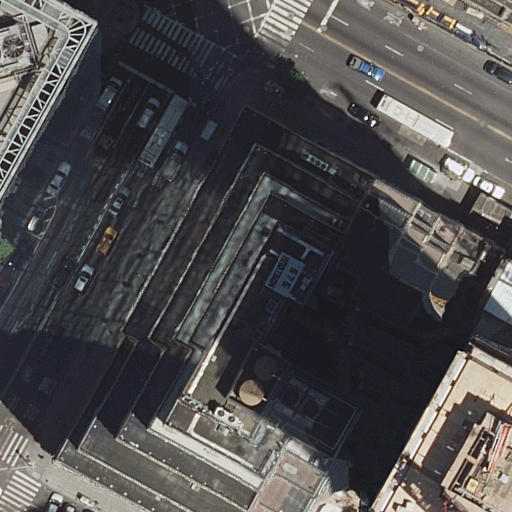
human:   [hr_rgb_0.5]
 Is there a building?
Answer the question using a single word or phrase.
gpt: yes

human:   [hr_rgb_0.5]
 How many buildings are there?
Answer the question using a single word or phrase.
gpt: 5

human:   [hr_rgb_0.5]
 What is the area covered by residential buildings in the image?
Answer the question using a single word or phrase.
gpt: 1262m2

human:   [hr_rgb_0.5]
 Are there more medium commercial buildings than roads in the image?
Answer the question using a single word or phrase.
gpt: no

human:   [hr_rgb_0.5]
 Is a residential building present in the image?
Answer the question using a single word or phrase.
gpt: yes

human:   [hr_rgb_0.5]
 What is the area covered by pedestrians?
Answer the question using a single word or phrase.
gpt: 1176m2

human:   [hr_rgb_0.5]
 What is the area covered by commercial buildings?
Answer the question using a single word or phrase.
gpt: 1959m2

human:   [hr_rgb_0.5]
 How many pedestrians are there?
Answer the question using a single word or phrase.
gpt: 1

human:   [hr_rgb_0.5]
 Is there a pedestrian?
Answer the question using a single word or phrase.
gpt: yes

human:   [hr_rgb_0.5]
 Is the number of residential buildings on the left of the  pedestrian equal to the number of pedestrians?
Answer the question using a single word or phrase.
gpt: no

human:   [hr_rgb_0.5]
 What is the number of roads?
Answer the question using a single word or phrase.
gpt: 4

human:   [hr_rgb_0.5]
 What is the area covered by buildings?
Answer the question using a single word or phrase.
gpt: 3221m2

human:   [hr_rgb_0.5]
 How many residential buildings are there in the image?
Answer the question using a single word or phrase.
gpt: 3

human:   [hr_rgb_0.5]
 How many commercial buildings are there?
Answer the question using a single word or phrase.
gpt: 2

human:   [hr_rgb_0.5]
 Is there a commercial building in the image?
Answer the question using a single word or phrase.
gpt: yes

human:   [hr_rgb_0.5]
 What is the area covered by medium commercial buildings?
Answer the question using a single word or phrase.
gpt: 0m2

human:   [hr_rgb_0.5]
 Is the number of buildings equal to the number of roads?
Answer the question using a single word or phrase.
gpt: no

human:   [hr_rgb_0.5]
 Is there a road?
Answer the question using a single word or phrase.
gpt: yes

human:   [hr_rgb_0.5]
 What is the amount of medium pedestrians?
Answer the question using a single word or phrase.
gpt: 0

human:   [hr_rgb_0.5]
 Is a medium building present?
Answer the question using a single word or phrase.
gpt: yes

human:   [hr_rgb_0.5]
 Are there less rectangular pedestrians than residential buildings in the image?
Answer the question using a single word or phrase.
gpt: yes

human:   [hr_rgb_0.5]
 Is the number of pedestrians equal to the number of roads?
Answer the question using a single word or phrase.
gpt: no

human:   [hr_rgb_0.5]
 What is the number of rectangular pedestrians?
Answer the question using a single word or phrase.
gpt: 0

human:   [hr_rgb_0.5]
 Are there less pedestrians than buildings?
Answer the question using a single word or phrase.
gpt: yes

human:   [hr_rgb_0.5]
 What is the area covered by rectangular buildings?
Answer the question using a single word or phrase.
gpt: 2144m2

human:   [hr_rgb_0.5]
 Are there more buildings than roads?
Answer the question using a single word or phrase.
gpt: yes

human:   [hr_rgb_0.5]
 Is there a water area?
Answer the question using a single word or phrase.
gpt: no

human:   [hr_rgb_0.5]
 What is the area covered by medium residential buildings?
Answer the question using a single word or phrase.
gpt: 411m2

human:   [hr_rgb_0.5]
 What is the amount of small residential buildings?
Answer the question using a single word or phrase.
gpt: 0

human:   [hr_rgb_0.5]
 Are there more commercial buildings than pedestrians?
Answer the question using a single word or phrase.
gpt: yes

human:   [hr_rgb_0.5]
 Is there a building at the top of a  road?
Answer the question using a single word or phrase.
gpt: yes

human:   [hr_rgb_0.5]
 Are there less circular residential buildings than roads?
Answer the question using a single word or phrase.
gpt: yes

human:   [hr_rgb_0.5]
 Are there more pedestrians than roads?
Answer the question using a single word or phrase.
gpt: no

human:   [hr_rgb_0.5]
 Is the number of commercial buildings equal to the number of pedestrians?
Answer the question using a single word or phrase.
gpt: no

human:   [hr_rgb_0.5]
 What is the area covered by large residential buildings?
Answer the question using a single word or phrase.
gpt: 850m2

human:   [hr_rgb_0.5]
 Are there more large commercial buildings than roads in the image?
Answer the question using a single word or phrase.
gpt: no

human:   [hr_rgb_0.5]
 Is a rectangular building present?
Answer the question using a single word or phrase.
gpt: yes

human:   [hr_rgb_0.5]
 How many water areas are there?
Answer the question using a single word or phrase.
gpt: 0

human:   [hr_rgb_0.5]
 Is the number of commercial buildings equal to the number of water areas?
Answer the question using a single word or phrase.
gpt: no

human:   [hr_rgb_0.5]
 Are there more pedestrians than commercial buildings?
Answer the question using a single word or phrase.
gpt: no

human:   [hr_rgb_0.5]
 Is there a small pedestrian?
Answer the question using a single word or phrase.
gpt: no

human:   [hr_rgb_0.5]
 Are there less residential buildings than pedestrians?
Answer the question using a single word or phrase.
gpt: no

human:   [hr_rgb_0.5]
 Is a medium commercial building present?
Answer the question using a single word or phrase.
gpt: no

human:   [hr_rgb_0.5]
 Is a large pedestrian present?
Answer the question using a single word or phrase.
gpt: yes

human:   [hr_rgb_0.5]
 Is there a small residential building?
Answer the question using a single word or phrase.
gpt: no

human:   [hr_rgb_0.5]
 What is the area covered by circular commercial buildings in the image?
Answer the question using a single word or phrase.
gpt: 0m2

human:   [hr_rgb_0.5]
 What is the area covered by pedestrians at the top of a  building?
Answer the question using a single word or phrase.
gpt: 0m2

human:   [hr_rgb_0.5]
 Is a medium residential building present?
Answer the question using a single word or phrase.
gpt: yes

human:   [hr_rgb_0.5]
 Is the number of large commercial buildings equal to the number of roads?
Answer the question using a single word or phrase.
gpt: no

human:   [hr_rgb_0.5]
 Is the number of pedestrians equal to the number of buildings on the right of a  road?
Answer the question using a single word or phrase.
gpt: no

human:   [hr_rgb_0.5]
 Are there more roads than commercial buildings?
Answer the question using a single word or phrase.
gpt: yes

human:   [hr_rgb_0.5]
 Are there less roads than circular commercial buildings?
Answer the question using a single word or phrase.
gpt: no

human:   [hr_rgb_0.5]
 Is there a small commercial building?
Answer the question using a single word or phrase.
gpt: no

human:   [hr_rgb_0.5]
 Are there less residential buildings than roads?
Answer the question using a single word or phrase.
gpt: yes

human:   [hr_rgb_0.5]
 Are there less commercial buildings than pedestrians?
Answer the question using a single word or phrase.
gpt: no

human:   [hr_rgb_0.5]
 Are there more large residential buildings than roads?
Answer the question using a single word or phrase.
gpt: no

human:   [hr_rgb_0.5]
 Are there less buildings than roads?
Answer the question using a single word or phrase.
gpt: no

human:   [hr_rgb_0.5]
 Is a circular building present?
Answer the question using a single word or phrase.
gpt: no

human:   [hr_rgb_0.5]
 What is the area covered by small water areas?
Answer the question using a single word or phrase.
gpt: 0m2

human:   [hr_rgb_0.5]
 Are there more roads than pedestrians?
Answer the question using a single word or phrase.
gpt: yes

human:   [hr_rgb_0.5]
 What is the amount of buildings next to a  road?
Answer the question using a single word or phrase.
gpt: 5

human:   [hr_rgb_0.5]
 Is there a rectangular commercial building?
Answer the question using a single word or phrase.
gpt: yes

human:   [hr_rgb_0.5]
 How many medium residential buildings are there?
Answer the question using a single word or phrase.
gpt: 2

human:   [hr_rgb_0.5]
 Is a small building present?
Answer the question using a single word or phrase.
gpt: no